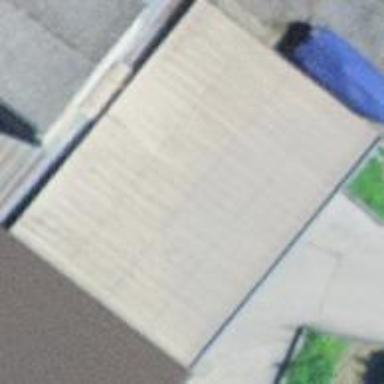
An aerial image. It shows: View of roof of building.